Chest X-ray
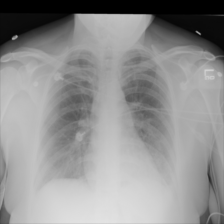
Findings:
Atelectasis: negative
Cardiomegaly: negative
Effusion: positive
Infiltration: negative
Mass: negative
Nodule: negative
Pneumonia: negative
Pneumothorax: negative
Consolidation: negative
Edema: negative
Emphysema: negative
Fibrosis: negative
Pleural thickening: negative
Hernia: negative